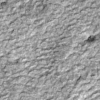
Label: not_dusty